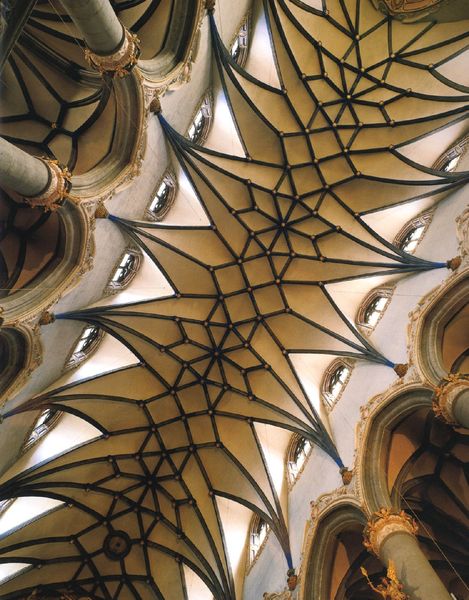
Titel: St. Mariä Himmelfahrt (ehem. Jesuitenkirche)
Künstler: Christoph Wamser
Standort: Köln, Marzellenstr. 32-40,52 (EU - D - NRW)
Schlagwörter: fenster, licht, schwarz, säule, säulen, fächer, muster, architektur, innenraum, kirche, gold, decke, gotik, engel, bogen, rundbogen, balken, foto, oben, bögen, gang, gewölbe, geometrisch, mittelschiff, gülden, streben, zelt, mathematik, sterngewölbe, fenstel